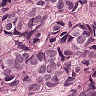
Metastatic tissue present: yes